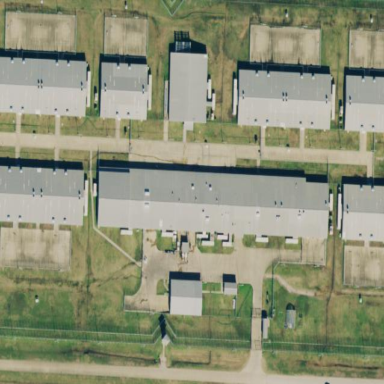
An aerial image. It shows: Prison.